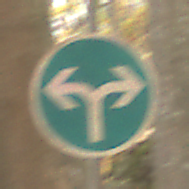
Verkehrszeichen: VorgeschriebeneFahrtrichtungRechtsOderLinks
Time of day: MorningAfternoon
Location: Outdoor (Nature)
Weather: Overcast
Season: Autumn
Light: Natural